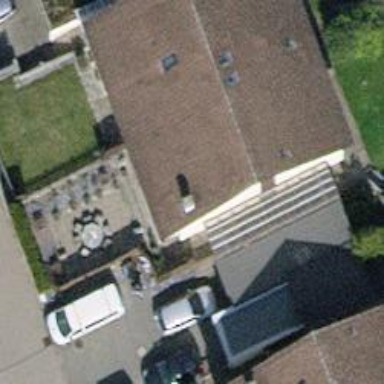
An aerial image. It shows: Terrace building.